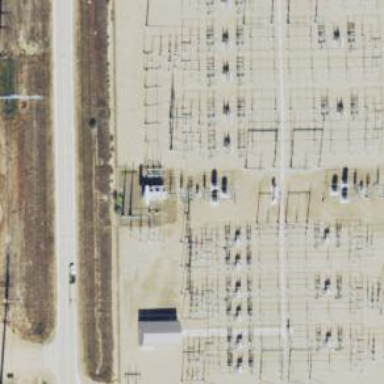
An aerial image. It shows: Switch used for power control.